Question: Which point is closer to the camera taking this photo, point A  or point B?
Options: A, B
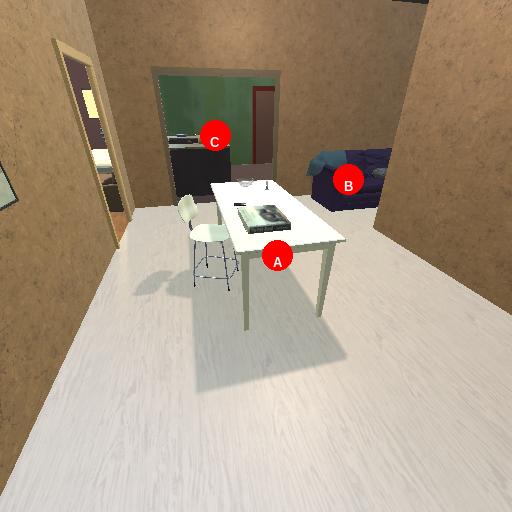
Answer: A